Interaction volume radius: 5 \u00c5
Interaction volume height: 15 \u00c5
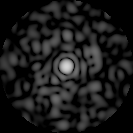
Disorder parameter: 0.8624